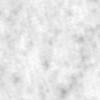
Label: no_change